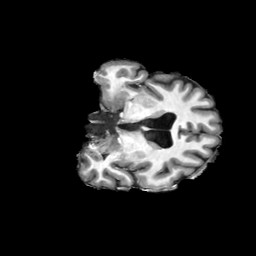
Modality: T1w
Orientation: coronal
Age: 41
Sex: male
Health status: ill